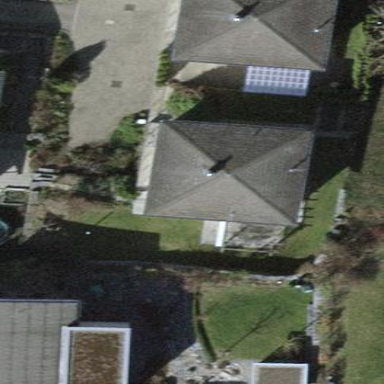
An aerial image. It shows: Detached residential building with pyramidal roof shape.